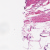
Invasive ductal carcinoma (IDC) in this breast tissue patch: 0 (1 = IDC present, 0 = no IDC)